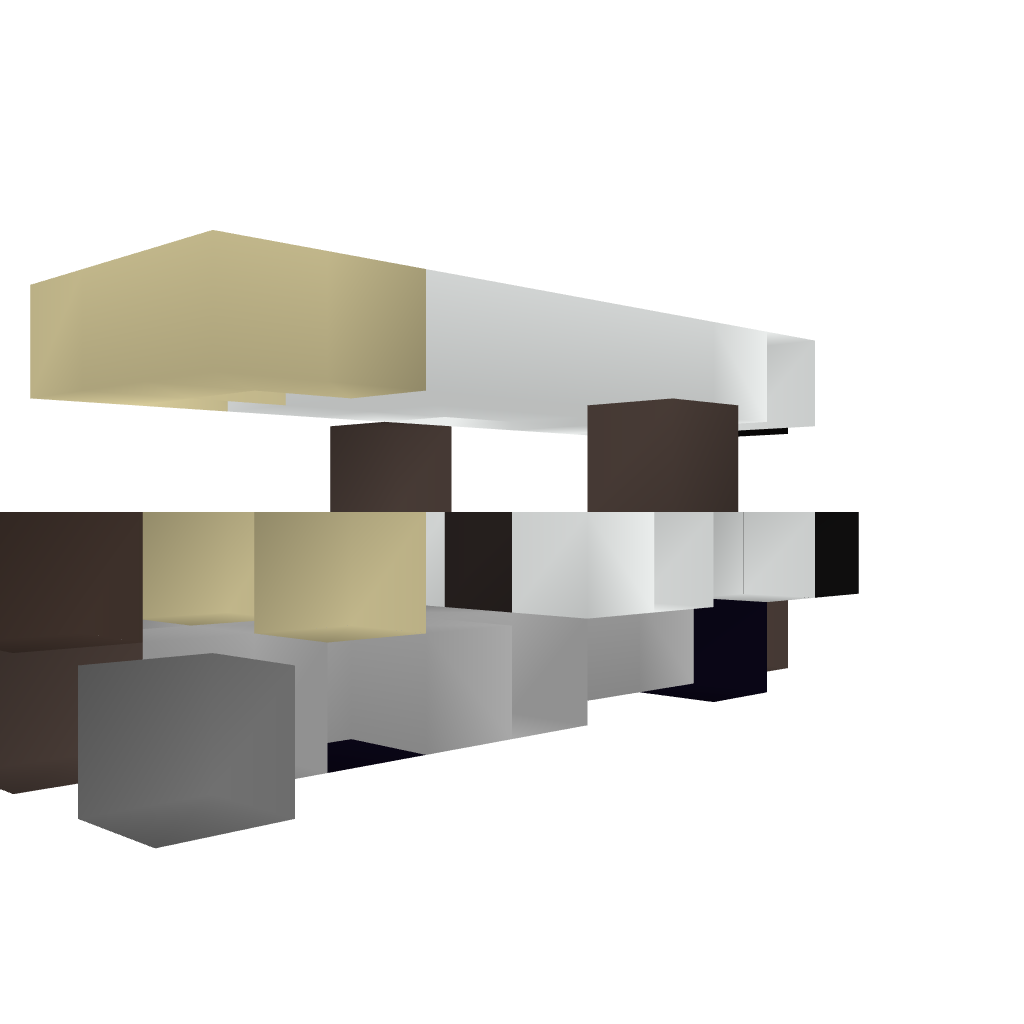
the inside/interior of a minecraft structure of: Fish Truck